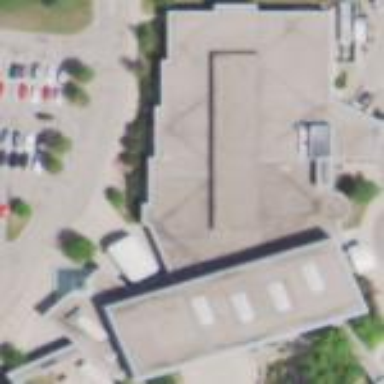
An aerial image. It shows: Public building used as library.